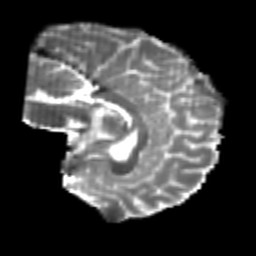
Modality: T2w
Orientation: sagittal
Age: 24
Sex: male
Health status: healthy
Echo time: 0.074 s